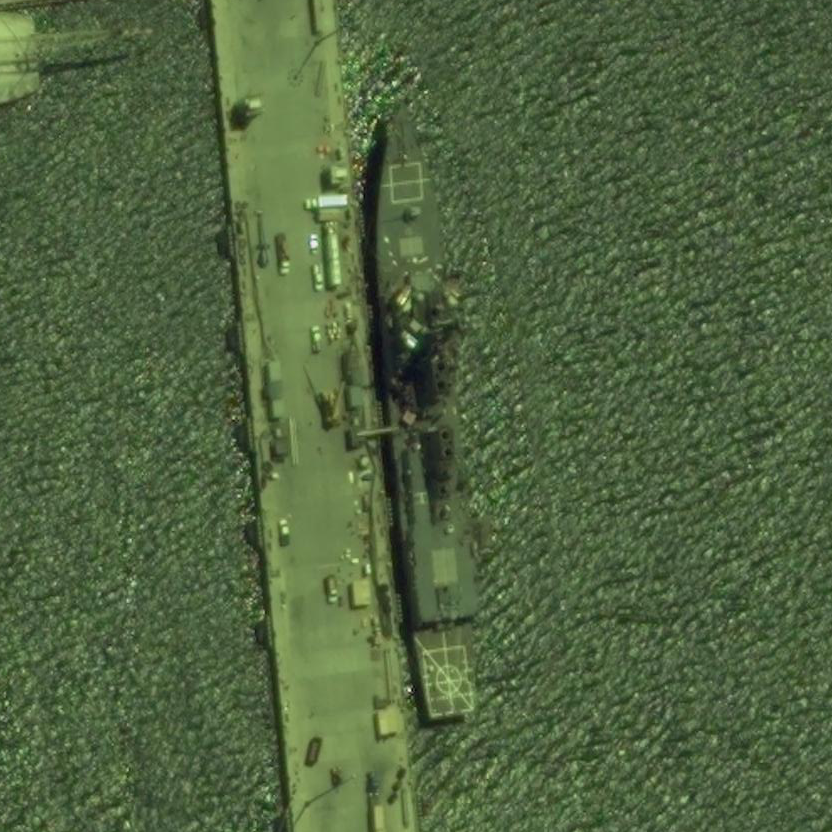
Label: destroyer